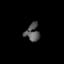
Tissue: lung
Cell type: Epithelial cells
Senescence score: 0.5426
Nuclear area (px): 232
Mean DAPI intensity: 89.198